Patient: sex F, age 59
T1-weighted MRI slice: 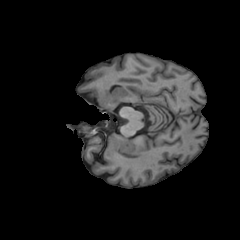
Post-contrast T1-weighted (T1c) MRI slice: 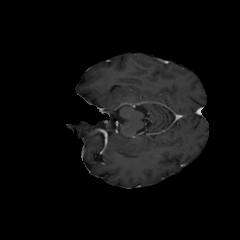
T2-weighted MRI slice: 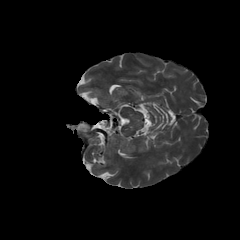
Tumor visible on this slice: no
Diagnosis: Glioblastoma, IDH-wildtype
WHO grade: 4